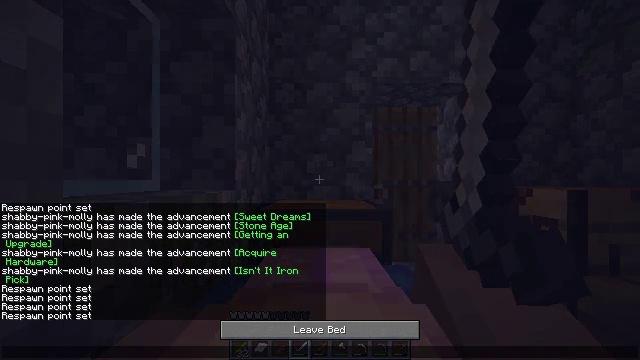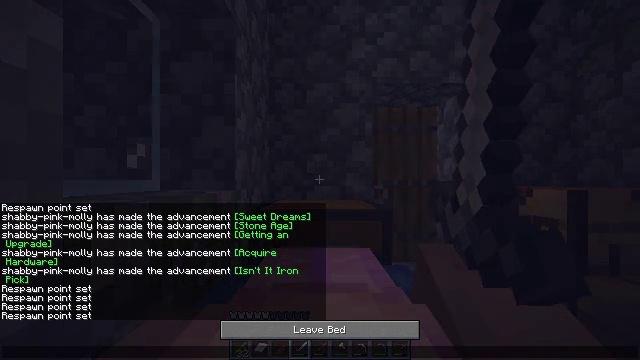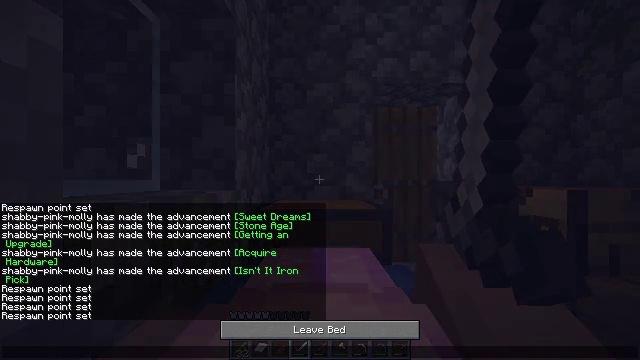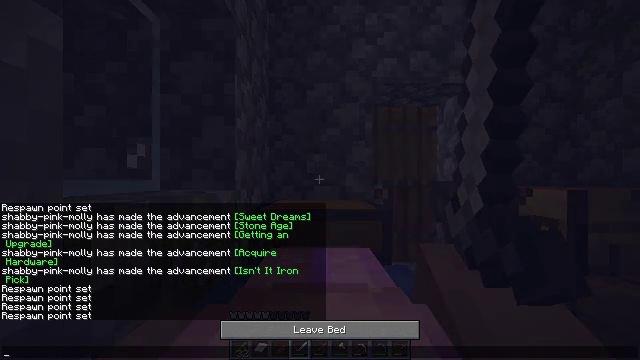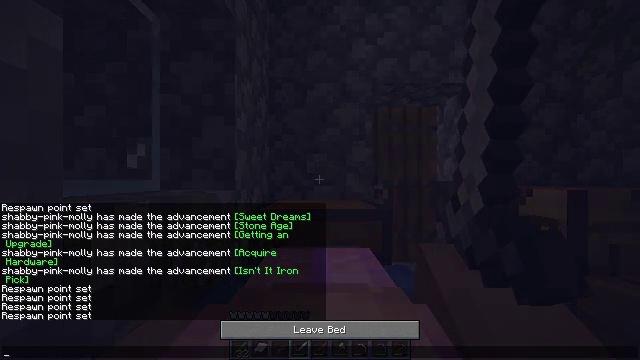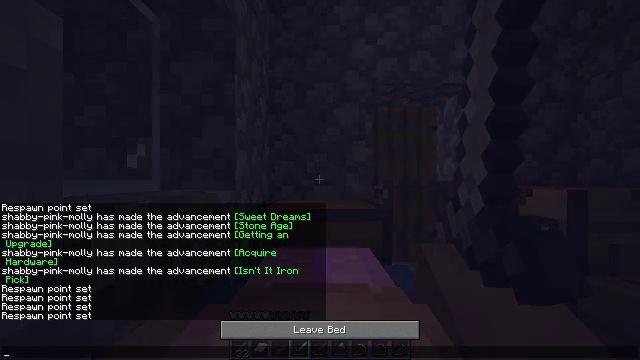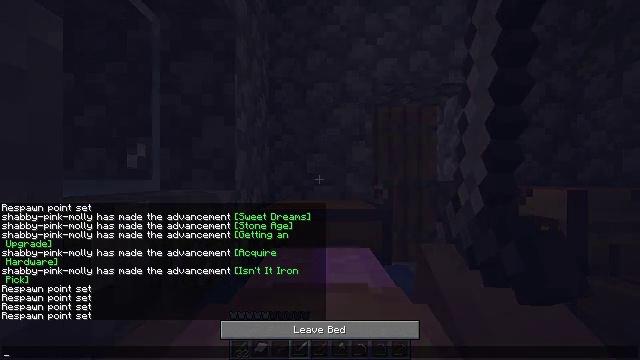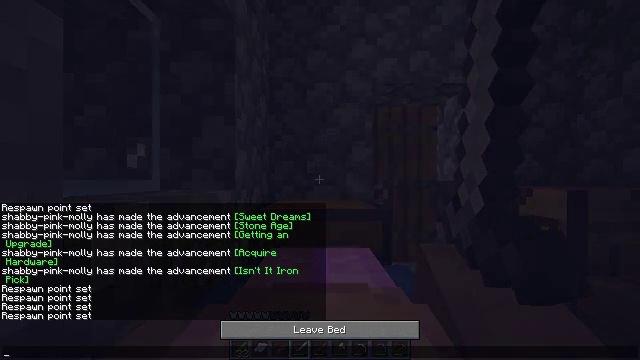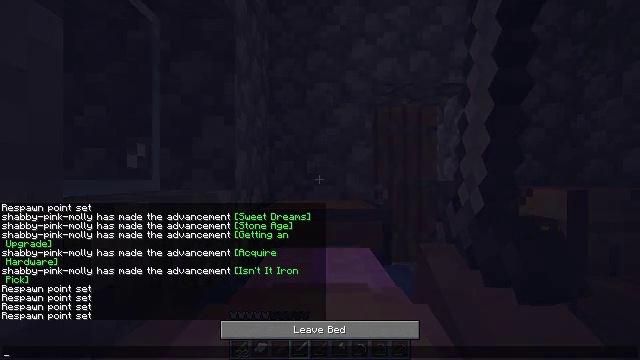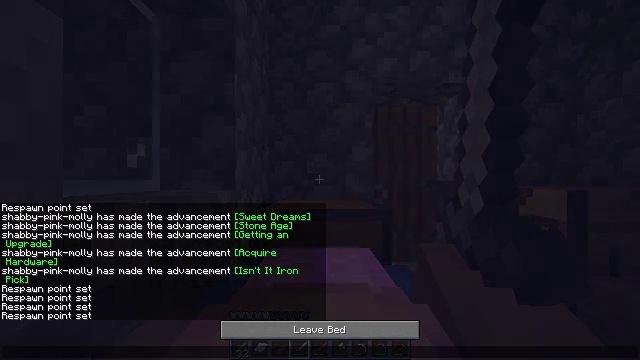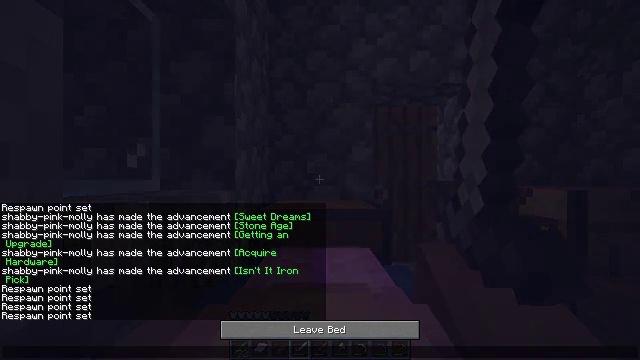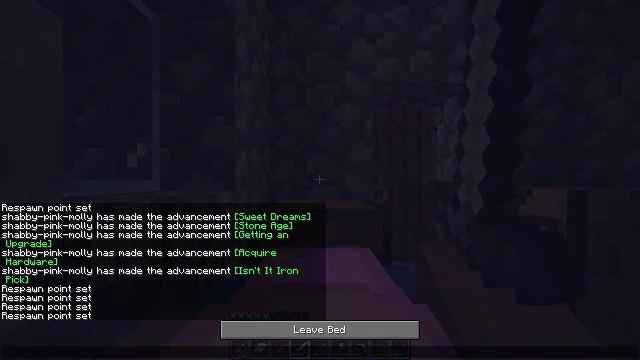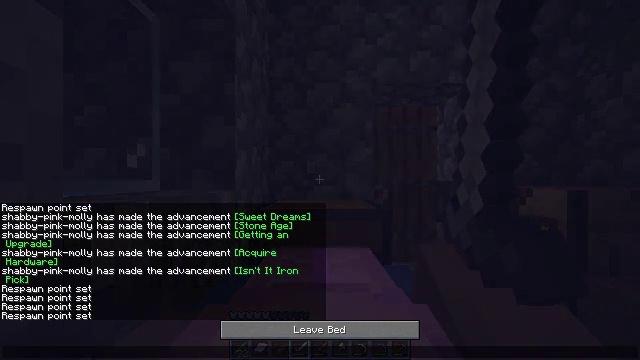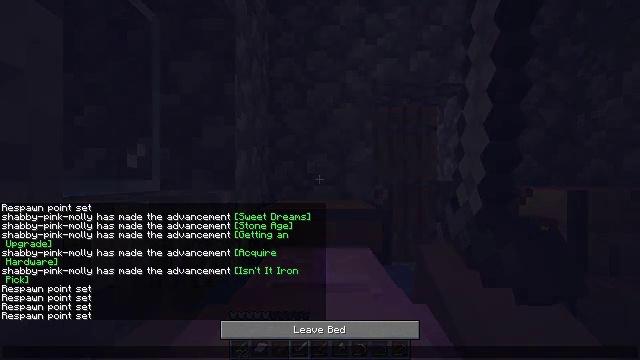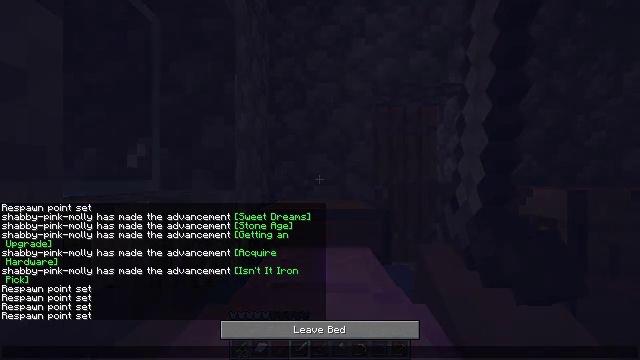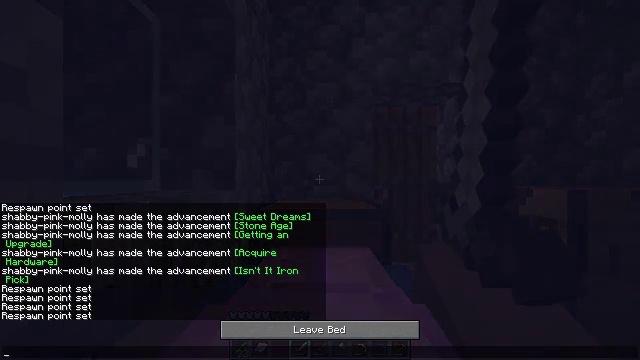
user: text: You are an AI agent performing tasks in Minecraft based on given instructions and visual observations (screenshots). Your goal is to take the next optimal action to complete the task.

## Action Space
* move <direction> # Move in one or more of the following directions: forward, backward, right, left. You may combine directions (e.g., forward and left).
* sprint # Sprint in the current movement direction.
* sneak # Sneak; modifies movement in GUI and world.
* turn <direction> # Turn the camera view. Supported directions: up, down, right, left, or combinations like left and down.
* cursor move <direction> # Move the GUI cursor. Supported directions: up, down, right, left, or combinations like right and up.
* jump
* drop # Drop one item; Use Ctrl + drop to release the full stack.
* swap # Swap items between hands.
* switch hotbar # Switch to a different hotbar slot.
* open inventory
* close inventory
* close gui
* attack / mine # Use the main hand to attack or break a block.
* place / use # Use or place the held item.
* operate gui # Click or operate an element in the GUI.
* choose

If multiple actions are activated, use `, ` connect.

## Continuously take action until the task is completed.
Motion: motion action
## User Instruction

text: Gather potatoes by left-clicking.
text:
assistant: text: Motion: no_op
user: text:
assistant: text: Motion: no_op
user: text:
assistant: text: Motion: no_op
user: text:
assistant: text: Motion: no_op
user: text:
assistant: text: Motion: no_op
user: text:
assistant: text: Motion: no_op
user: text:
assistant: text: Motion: no_op
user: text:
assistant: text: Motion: no_op
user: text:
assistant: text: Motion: no_op
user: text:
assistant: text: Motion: no_op
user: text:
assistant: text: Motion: no_op
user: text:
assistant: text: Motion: no_op
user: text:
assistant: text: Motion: no_op
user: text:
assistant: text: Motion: no_op
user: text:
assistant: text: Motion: no_op
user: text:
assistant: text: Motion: no_op
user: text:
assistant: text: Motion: no_op
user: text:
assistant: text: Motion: no_op
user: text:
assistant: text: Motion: no_op
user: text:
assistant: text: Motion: no_op
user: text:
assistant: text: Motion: close gui
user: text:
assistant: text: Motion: no_op
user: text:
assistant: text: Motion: no_op
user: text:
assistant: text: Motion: no_op
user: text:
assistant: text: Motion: no_op
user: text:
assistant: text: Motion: no_op
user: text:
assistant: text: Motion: no_op
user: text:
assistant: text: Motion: no_op
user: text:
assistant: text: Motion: no_op
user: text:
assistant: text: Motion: no_op